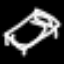
Label: bed